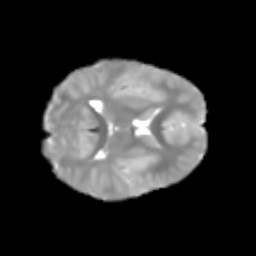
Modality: T2w
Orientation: axial
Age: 7
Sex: male
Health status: healthy